Field crop: maize
Growth stage: 2
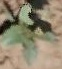
Species: datura